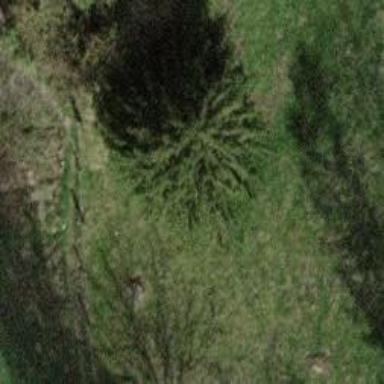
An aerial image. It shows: Evergreen tree with needle-leaved leaves.